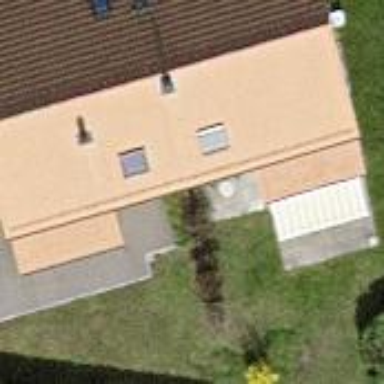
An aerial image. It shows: Detached building with gabled roof.